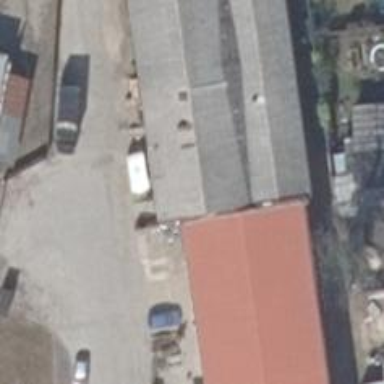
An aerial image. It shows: Car repair shop.